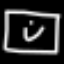
Label: square